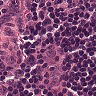
Metastatic tissue present: no